Question: I have an existing ggplot2 scatterplot which shows the results of a parameter against from normal database. I then want to add two additional points to this graph which I would pass as command line arguments to my script 'script age value1 value2'. I would like to show these points as red with an r and l geom_text above each point. I have the following code so far but do not know how to add the finishing touches
'''
pkgLoad <- function(x)
{
if (!require(x,character.only = TRUE))
{
install.packages(x,dep=TRUE, repos='http://star-www.st-andrews.ac.uk/cran/')
if(!require(x,character.only = TRUE)) stop("Package not found")
}
}
pkgLoad("ggplot2")
#load current normals database
df<-data.frame(read.csv("dat_normals.txt", sep=' ', header=T))
args<-commandArgs(TRUE)
#specify what each argument is
age <- args[1]
rSBR <- args[2]
lSBR <- args[3]
# RUN REGRESSION AND APPEND PREDICTION INTERVALS
lm_fit = lm(SBR ~ Age, data = df)
sbr_with_pred = data.frame(df, predict(lm_fit, interval='prediction'))
p <- ggplot(sbr_with_pred, aes(x=Age, y=SBR)) +
geom_point(shape=19, alpha=1/4) +
geom_smooth(method = 'lm', aes(fill = 'confidence'), alpha = 0.5) +
geom_ribbon(aes(y = fit, ymin = lwr, ymax = upr,
fill = 'prediction'), alpha = 0.2) +
scale_fill_manual('Interval', values = c('green', 'blue')) +
theme_bw() +
theme(legend.position = "none")
ggsave(filename=paste("/home/data/wolf/FV_DAT/dat_results.png",sep=""))
browseURL(paste("/home/data/wolf/FV_DAT/dat_results.png",sep""))
'''
Essentially, I want to see if the 2 new points fall within the 95% confidence intervals from the normal database (blue ribbon)
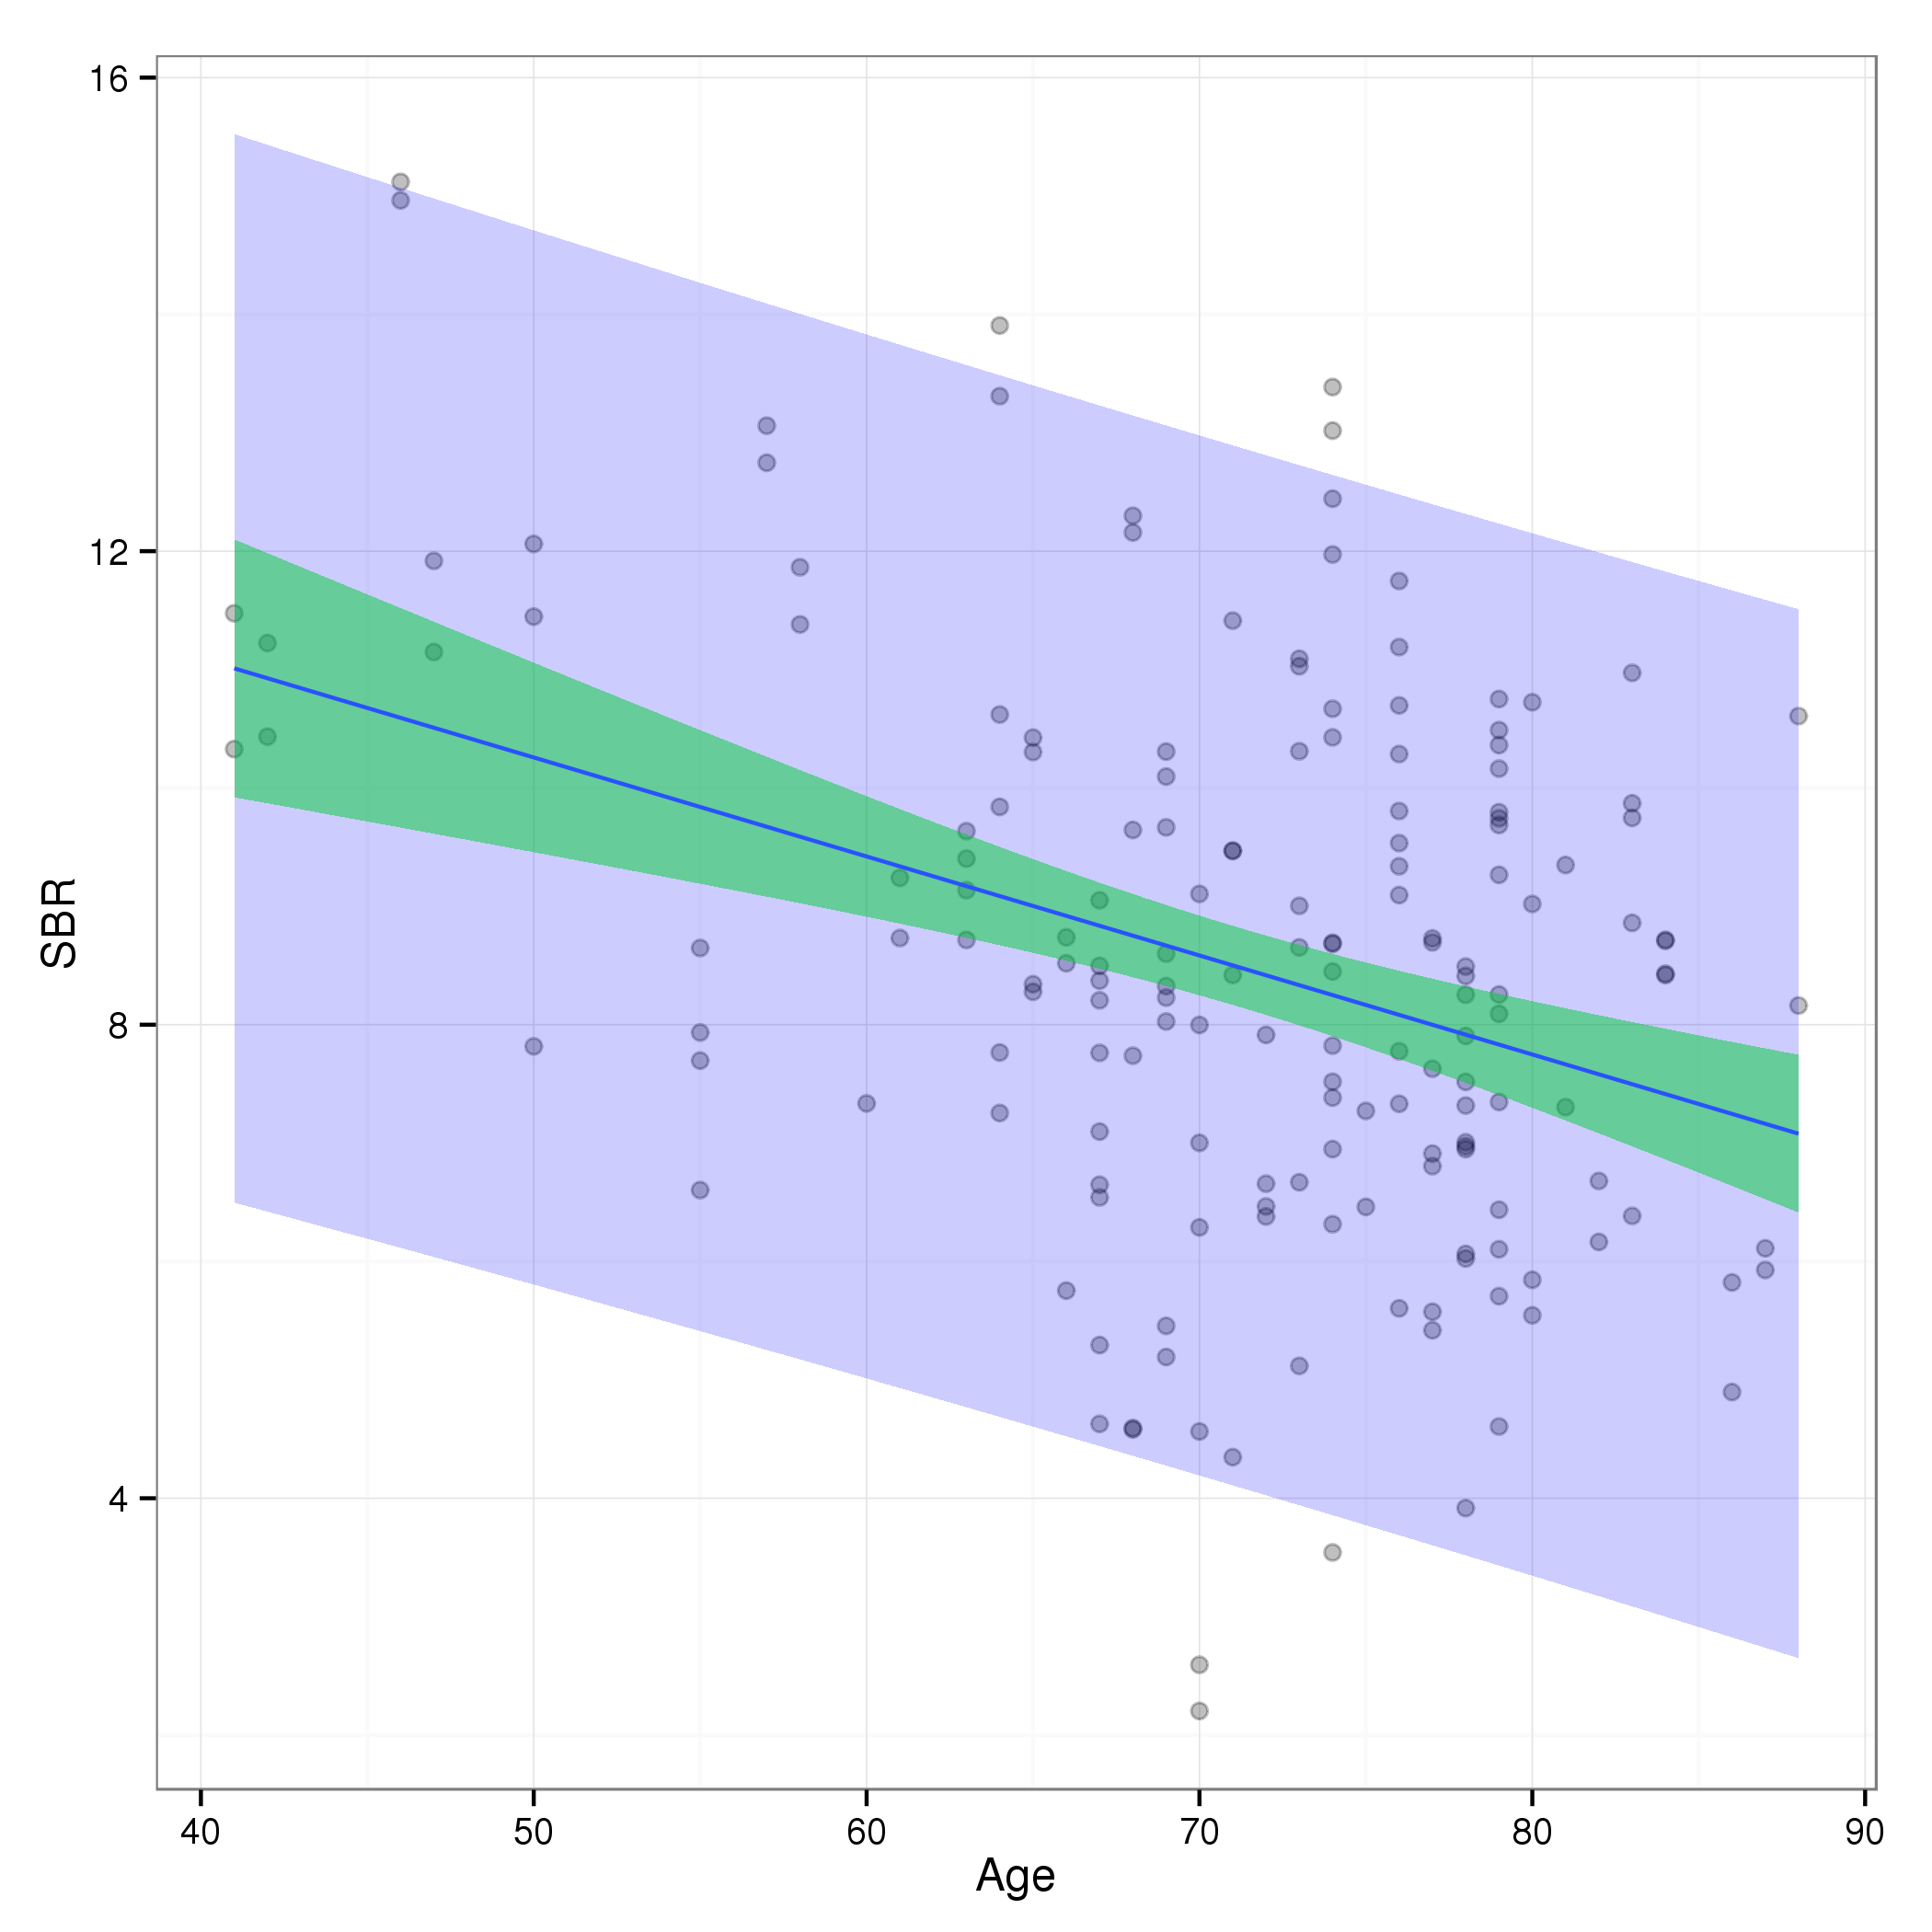
Answer: Your example is not reproducible. It is really constructive to create data and reproducible example. It is not a waste of time. For the solution, I write what it is said in the comment. You add a new layer with new data.
'''
newdata <- data.frame(Age = args[1],
SBR = c(args[2],args[3]))
p + geom_point(data=newdata,colour="red",size=10)
'''
For example:
sbr_with_pred <- data.frame(Age = sample(15:36,50,rep=T),
SBR = rnorm(50))
'''
p <- ggplot(sbr_with_pred, aes(x=Age, y=SBR)) +
geom_point(shape=19, alpha=1/4) +
geom_smooth(method = 'lm', aes(fill = 'confidence'), alpha = 0.5)
args <- c(20,rnorm(1),rnorm(2))
newdata <- data.frame(Age = args[1],
SBR = c(args[2],args[3]))
p + geom_point(data=newdata,colour="red",size=10)
'''